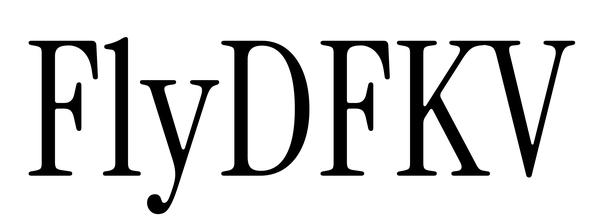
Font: InstrumentSerif-Regular